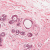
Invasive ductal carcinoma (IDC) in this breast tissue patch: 0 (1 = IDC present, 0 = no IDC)